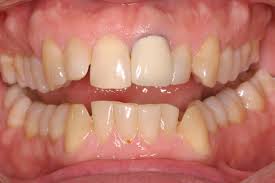
Condition: Tooth Discoloration